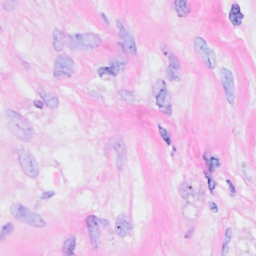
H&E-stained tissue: Breast